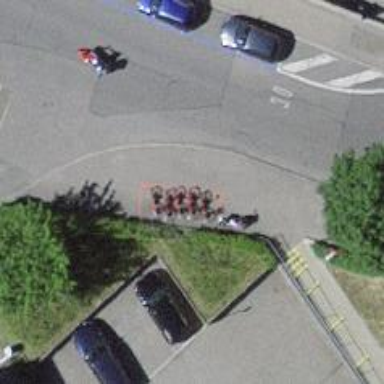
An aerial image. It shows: Bicycle rental service.